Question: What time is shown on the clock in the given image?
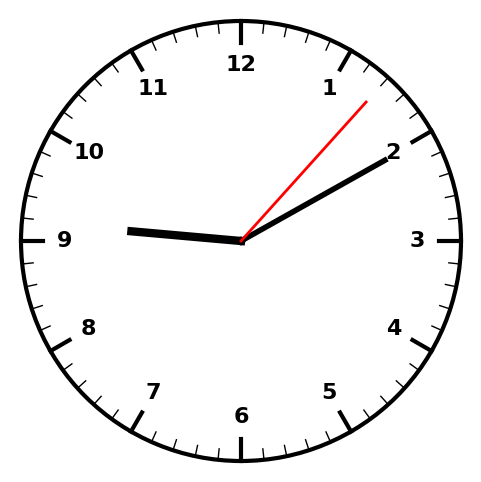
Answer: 09:10:07